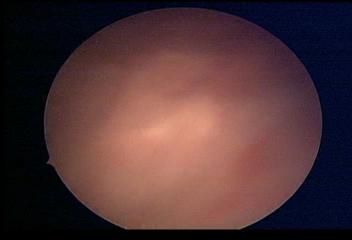
Modality: WLC
Class: Normal mucosa
Bladder cancer association: No